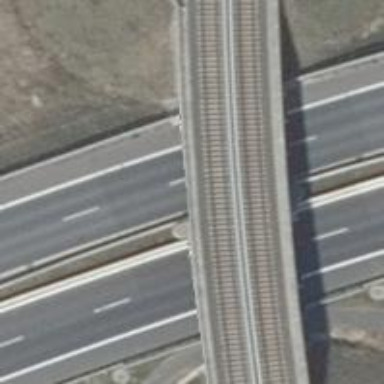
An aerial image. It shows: Bridge for light rail electrified railway.